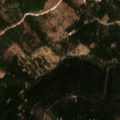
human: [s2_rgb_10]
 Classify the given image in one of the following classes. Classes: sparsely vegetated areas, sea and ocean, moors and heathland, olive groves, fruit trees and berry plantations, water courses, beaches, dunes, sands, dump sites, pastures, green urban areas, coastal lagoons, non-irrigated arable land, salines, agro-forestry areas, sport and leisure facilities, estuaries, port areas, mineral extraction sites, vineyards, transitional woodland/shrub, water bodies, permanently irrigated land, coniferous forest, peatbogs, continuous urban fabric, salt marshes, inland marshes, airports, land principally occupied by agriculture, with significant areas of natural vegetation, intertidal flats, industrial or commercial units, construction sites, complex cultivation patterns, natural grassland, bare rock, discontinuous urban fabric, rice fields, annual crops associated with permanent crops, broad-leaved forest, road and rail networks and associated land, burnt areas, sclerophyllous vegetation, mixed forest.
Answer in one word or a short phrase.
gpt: coniferous forest